Question: My problem is similar in a way to <URL>, yet different enough in my understanding.
I have three tables:
1. Units ([UnitID] int, [UnitParentID] int)
2. Students ([StudentID] int, [UnitID] int)
3. Events ([EventID] int, [EventTypeID] int, [StudentID] int)
'Students' belong to units, units are stacked in a hierarchy (tree form - one parent per child), and each student can have events of different types.
I need to sum up the number of events of each type per user, then aggregate for all users in a unit, then aggregate through hierarchy until I reach the mother of all units.
The result should be something like this:

My tools are SQL Server 2008 and Report Builder 3.
I put up a <URL> with sample data for fun.
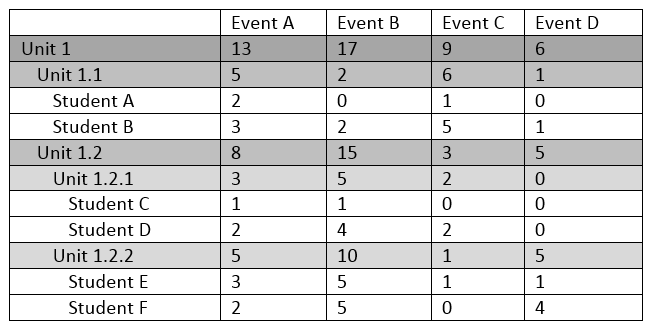
Answer: Use this query:
'''
;WITH CTE(Id, ParentId, cLevel, Title, ord) AS (
SELECT
u.UnitID, u.UnitParentID, 1,
CAST('Unit ' + CAST(ROW_NUMBER() OVER (ORDER BY u.UnitID) AS varchar(3)) AS varchar(max)),
CAST(RIGHT('000' + CAST(ROW_NUMBER() OVER (ORDER BY u.UnitID) AS varchar(3)), 3) AS varchar(max))
FROM
dbo.Units u
WHERE
u.UnitParentID IS NULL
UNION ALL
SELECT
u.UnitID, u.UnitParentID, c.cLevel + 1,
c.Title + '.' + CAST(ROW_NUMBER() OVER (PARTITION BY c.cLevel ORDER BY c.Id) AS varchar(3)),
c.ord + RIGHT('000' + CAST(ROW_NUMBER() OVER (ORDER BY u.UnitID) AS varchar(3)), 3)
FROM
dbo.Units u
JOIN
CTE c ON c.Id = u.UnitParentID
WHERE
u.UnitParentID IS NOT NULL
), Units AS (
SELECT
u.Id, u.ParentId, u.cLevel, u.Title, u.ord,
SUM(CASE WHEN e.EventTypeId = 1 THEN 1 ELSE 0 END) AS EventA,
SUM(CASE WHEN e.EventTypeId = 2 THEN 1 ELSE 0 END) AS EventB,
SUM(CASE WHEN e.EventTypeId = 3 THEN 1 ELSE 0 END) AS EventC,
SUM(CASE WHEN e.EventTypeId = 4 THEN 1 ELSE 0 END) AS EventD
FROM
CTE u
LEFT JOIN
dbo.Students s ON u.Id = s.UnitId
LEFT JOIN
dbo.[Events] e ON s.StudentId = e.StudentId
GROUP BY
u.Id, u.ParentId, u.cLevel, u.Title, u.ord
), addStudents AS (
SELECT *
FROM Units
UNION ALL
SELECT
s.StudentId, u.Id, u.cLevel + 1,
'Student ' + CAST(s.StudentId AS varchar(3)),
u.ord + RIGHT('000' + CAST(s.StudentId AS varchar(3)), 0),
SUM(CASE WHEN e.EventTypeId = 1 THEN 1 ELSE 0 END),
SUM(CASE WHEN e.EventTypeId = 2 THEN 1 ELSE 0 END),
SUM(CASE WHEN e.EventTypeId = 3 THEN 1 ELSE 0 END),
SUM(CASE WHEN e.EventTypeId = 4 THEN 1 ELSE 0 END)
FROM Units u
JOIN
dbo.Students s ON u.Id = s.UnitId
LEFT JOIN
dbo.[Events] e ON s.StudentId = e.StudentId
GROUP BY
s.StudentID, u.ID, u.cLevel, u.ord
)
SELECT --TOP(10)
REPLICATE(' ', cLevel) + Title As Title,
EventA, EventB, EventC, EventD
FROM
addStudents
ORDER BY
ord
'''
For this:
'''
Title | EventA | EventB | EventC | EventD
-----------------+--------+---------+--------+--------
Unit 1 | 0 | 1 | 0 | 0
Student 6 | 0 | 1 | 0 | 0
Unit 1.1 | 0 | 0 | 0 | 1
Student 21 | 0 | 0 | 0 | 1
Student 33 | 0 | 0 | 0 | 0
Unit 1.1.1 | 0 | 0 | 0 | 0
Student 23 | 0 | 0 | 0 | 0
Unit 1.1.1.1 | 3 | 2 | 3 | 0
Student 10 | 0 | 0 | 0 | 0
Student 17 | 1 | 0 | 0 | 0
...
'''
<URL>